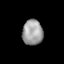
Tissue: lung
Cell type: Others
Senescence score: 0.1741
Nuclear area (px): 510
Mean DAPI intensity: 157.429